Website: lowes
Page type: billing-address
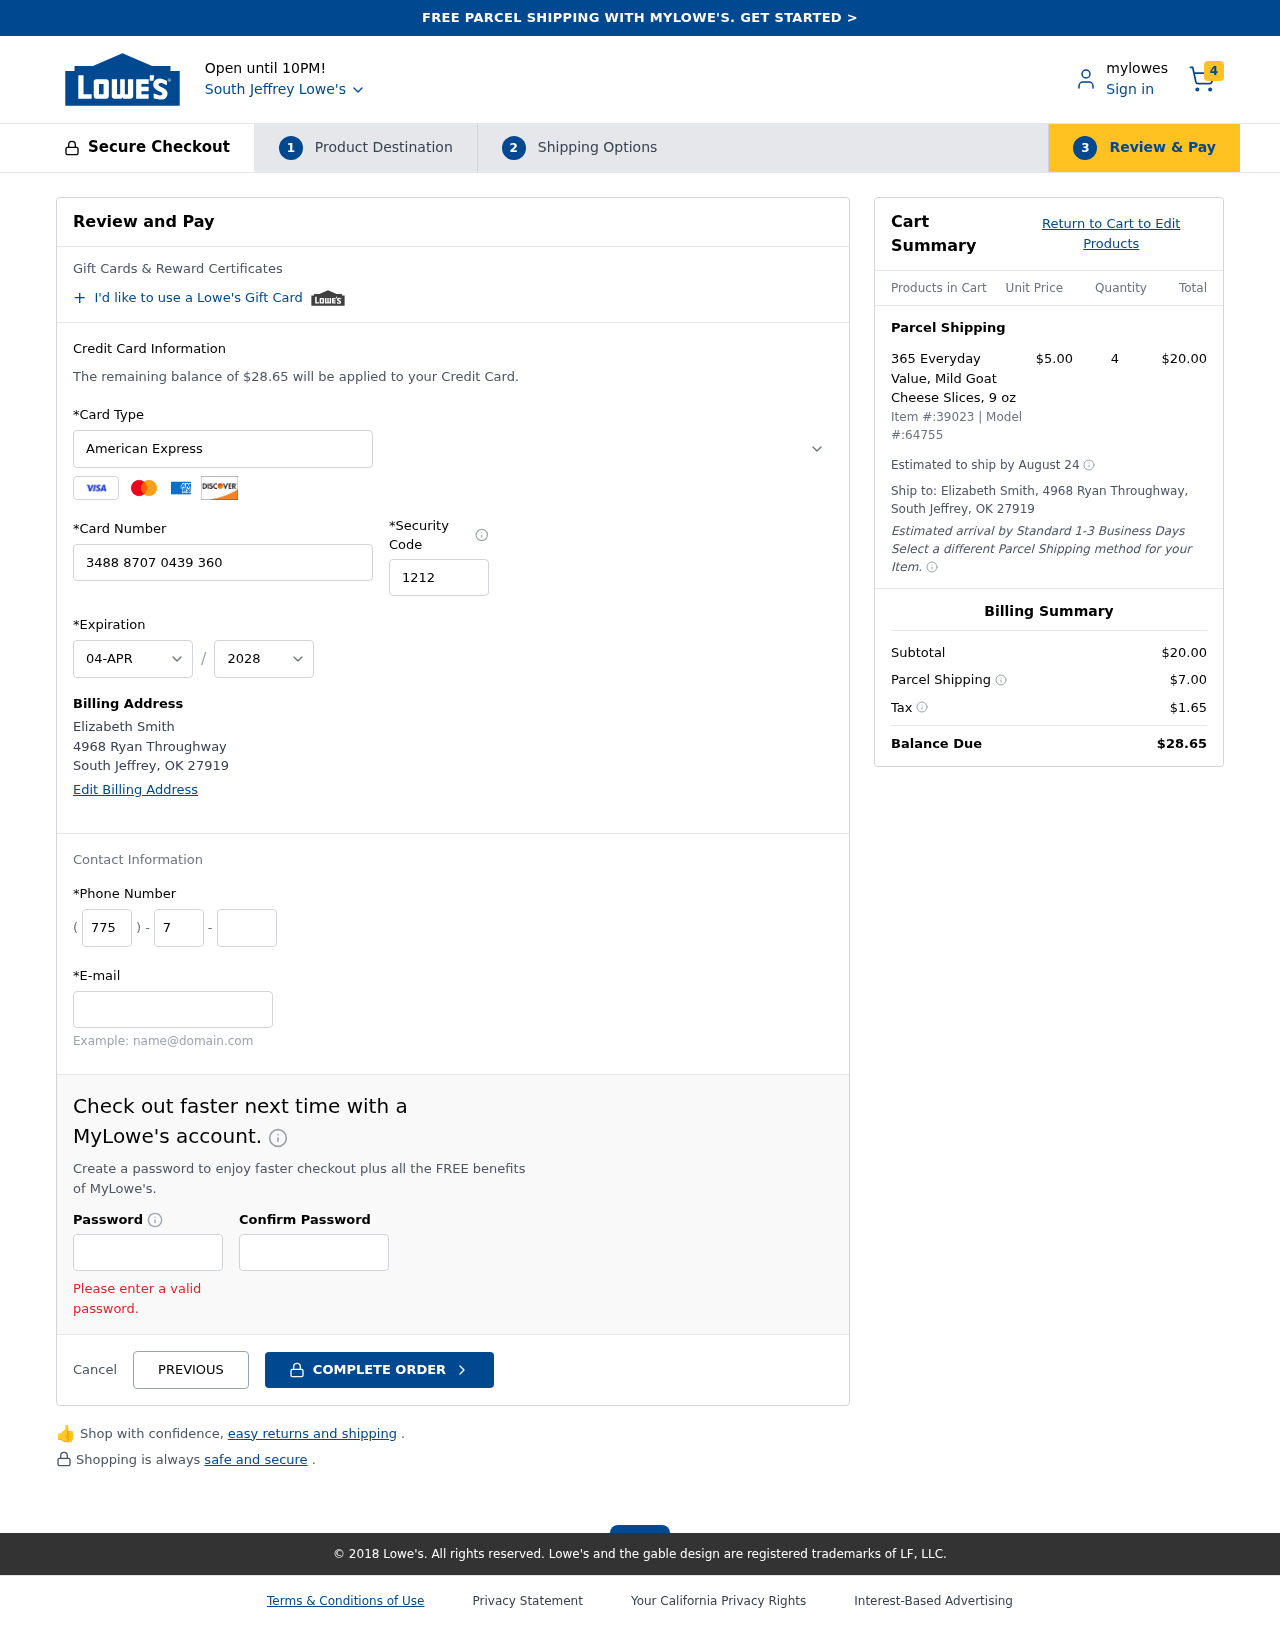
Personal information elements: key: PII_CARD_CVV
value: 1212
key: PII_CARD_EXPIRY_MONTH
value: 04
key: PII_CARD_EXPIRY_YEAR
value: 28
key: PII_CARD_NUMBER
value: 3488 8707 0439 360
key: PII_CARD_TYPE
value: American Express
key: PII_CITY
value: South Jeffrey
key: PII_CITY_STATE_ZIP
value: South Jeffrey, OK 27919
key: PII_EMAIL
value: esmith@yahoo.com
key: PII_FULLNAME
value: Elizabeth Smith
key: PII_PHONE_AREA
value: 775
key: PII_PHONE_PREFIX
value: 758
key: PII_PHONE_SUFFIX
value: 6650
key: PII_STREET
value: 4968 Ryan Throughway
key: PII_FULLNAME2
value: Elizabeth Smith
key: PII_STREET2
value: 4968 Ryan Throughway
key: PII_CITY_STATE_ZIP2
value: South Jeffrey, OK 27919
Product elements: key: PRODUCT1_NAME
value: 365 Everyday Value, Mild Goat Cheese Slices, 9 oz
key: PRODUCT1_PRICE
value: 5
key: PRODUCT1_QUANTITY
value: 4
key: PRODUCT_ITEM_NUMBER
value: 39023
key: PRODUCT_MODEL_NUMBER
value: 64755
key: PRODUCT1_LINE_TOTAL
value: $20.00
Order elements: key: ORDER_NUM_ITEMS
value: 4
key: ORDER_TOTAL
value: $28.65
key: ORDER_SHIPPING_DATE
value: August 24
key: ORDER_SUBTOTAL
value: $20.00
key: ORDER_SHIPPING_COST
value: $7.00
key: ORDER_TAX
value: $1.65